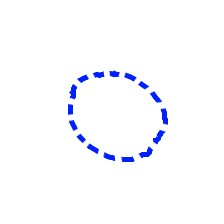
Shape: circle